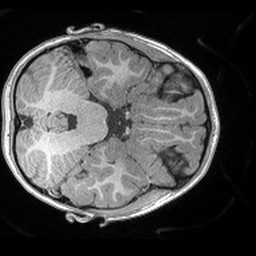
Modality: T1w
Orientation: axial
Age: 4
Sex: female
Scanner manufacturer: siemens
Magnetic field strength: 3 T
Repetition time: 2.53 s
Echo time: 0.00164 s